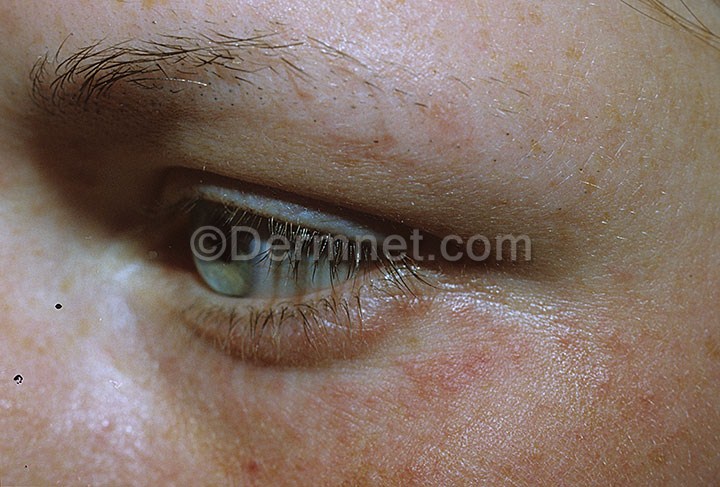
Disease: Acne and Rosacea Photos